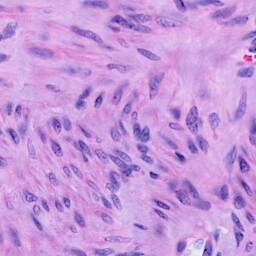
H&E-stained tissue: Cervix